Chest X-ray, PA view. Patient: 32 years old, sex M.
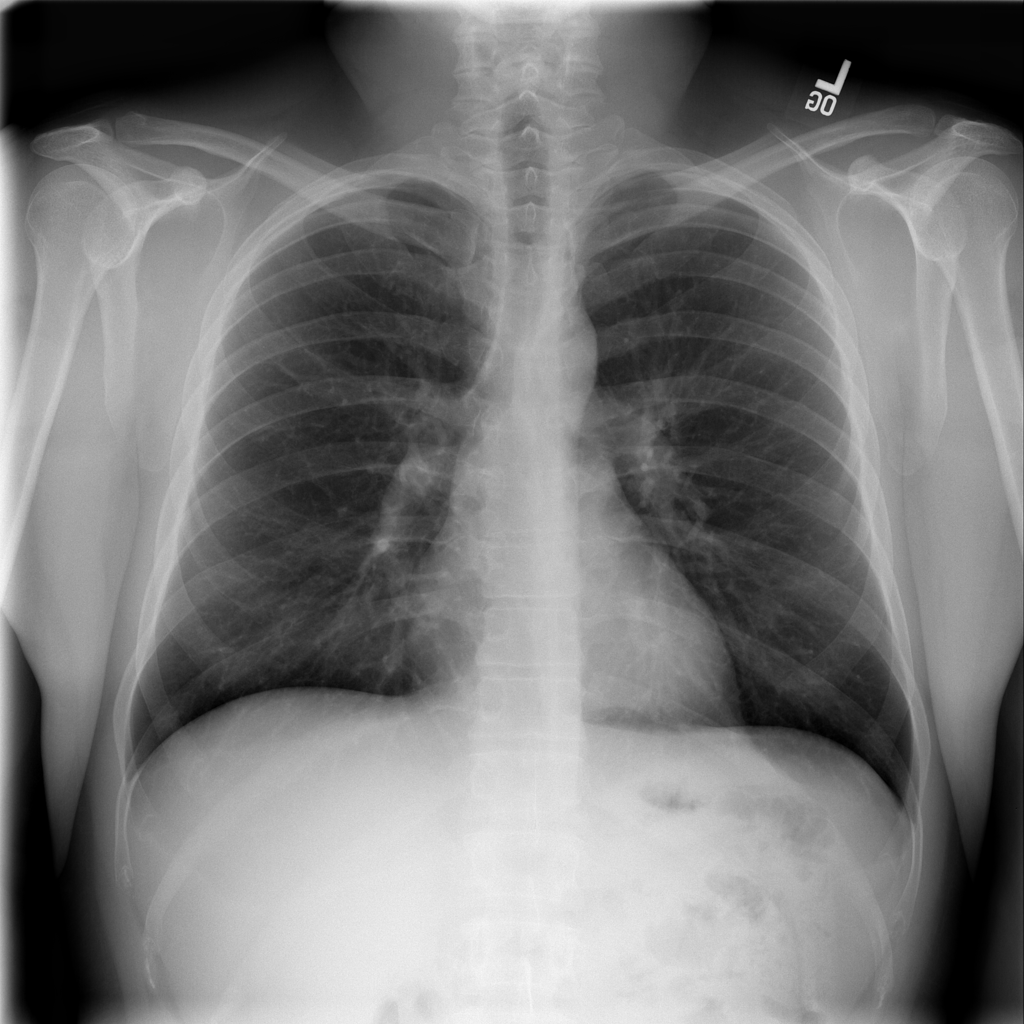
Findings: No Finding